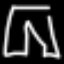
Label: pants